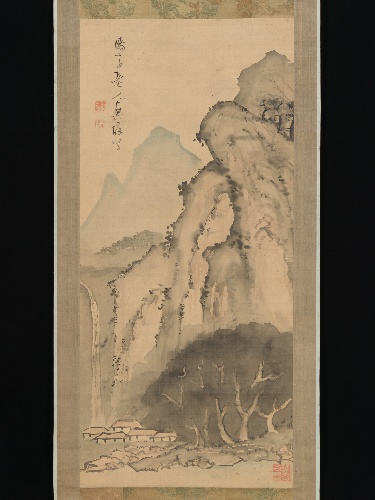
Artist: Kameda Bōsai
Artist bio: Japanese, 1752–1826
Date: ca. 1817
Object type: Hanging scroll
Classification: Paintings
Medium: Hanging scroll; ink and color on silk
Culture: Japan
Period: Edo period (1615–1868)
Dimensions: Image: 41 7/8 × 19 1/8 in. (106.4 × 48.6 cm)
Overall with mounting: 71 5/8 × 23 3/4 in. (182 × 60.4 cm)
Overall with knobs: 71 5/8 × 26 in. (182 × 66 cm)
Department: Asian Art
Credit line: Mary Griggs Burke Collection, Gift of the Mary and Jackson Burke Foundation, 2015
Accession year: 2015
Repository: Metropolitan Museum of Art, New York, NY
Tags: Waterfalls|Mountains|Landscapes